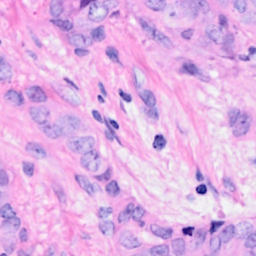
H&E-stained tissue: Breast